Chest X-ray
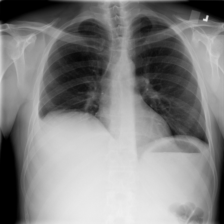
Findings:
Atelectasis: negative
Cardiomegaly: negative
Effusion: positive
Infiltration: negative
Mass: negative
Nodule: negative
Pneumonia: negative
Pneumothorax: negative
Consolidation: negative
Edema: negative
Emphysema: negative
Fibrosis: negative
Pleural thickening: negative
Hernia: negative